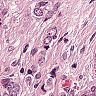
Metastatic tissue present: yes